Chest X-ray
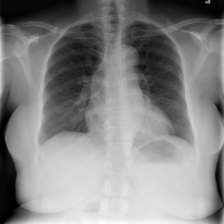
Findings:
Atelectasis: negative
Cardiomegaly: negative
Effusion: negative
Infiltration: positive
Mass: negative
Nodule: negative
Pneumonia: negative
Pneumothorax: negative
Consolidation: negative
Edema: negative
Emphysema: negative
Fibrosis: negative
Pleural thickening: negative
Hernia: negative